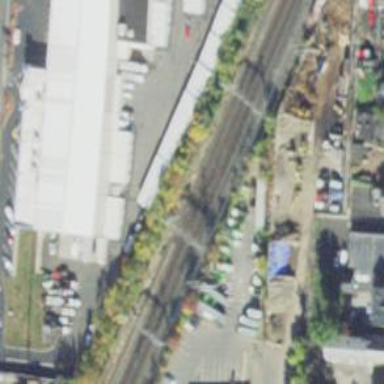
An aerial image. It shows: Railway track with contact lines for electrification.